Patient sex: F
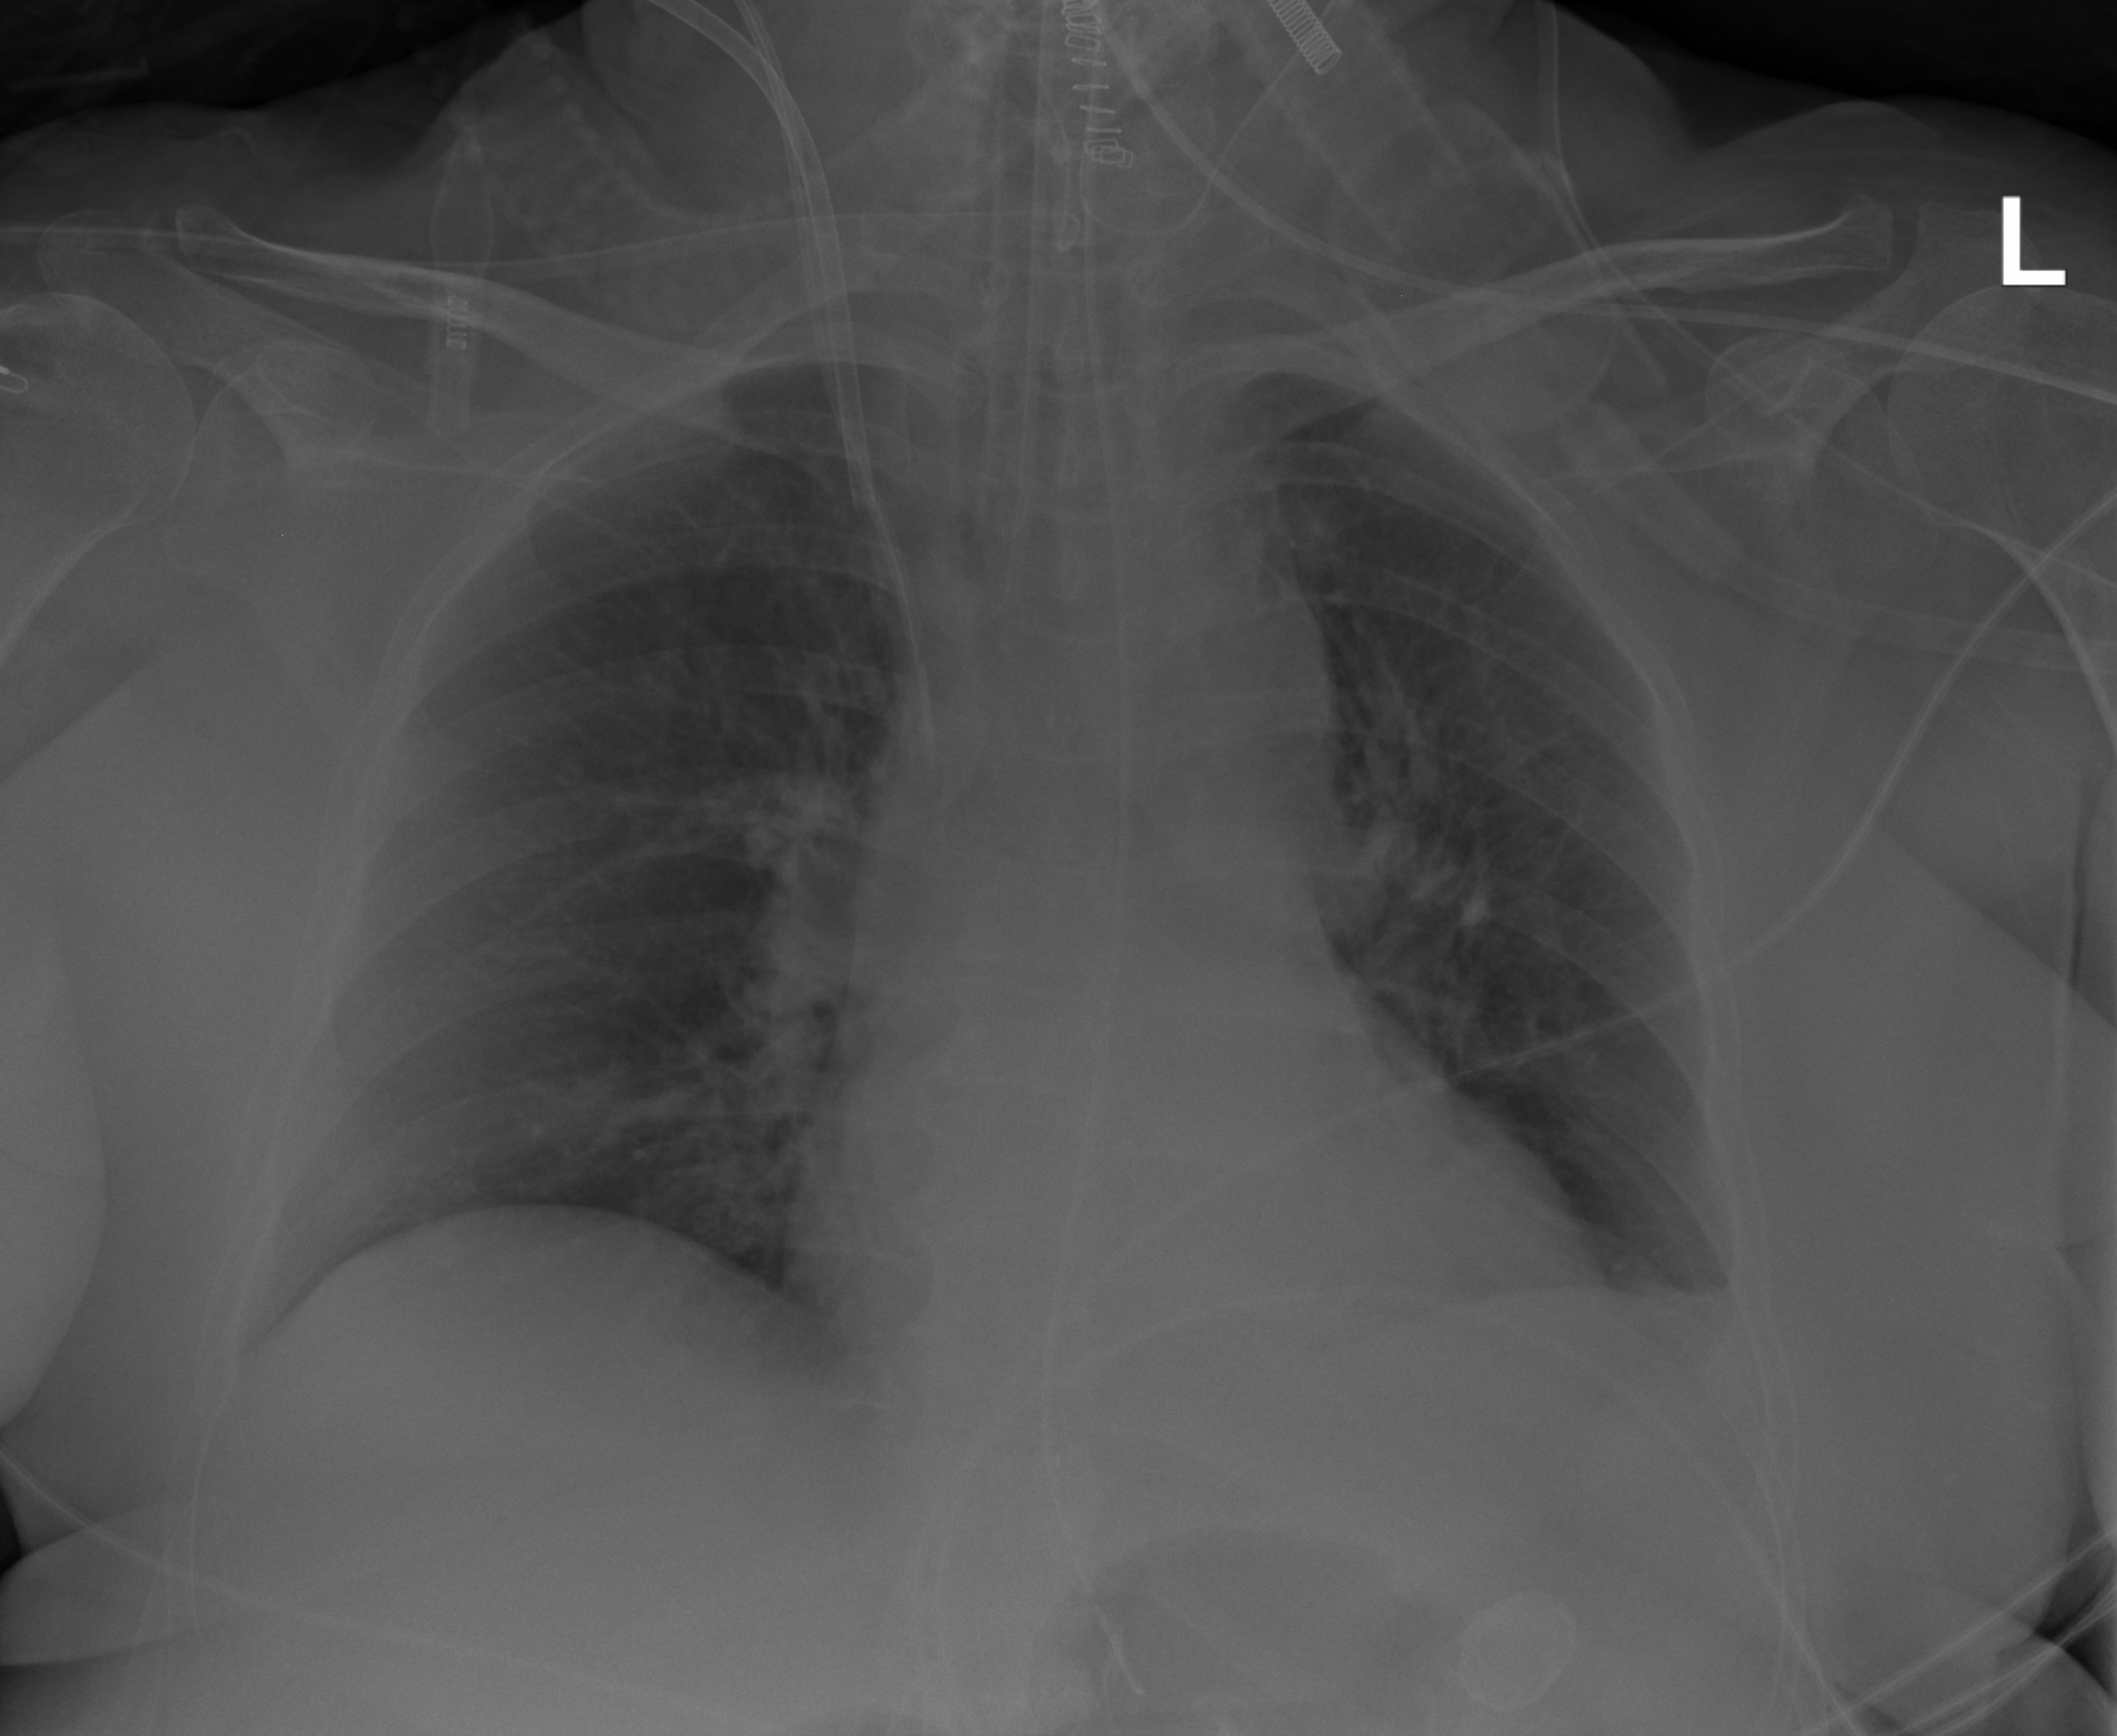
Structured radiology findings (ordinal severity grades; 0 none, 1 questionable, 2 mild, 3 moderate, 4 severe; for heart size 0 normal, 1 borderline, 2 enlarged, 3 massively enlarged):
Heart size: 1
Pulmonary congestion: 1
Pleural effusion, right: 0
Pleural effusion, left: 1
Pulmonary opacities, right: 1
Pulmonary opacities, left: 0
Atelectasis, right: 2
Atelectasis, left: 0